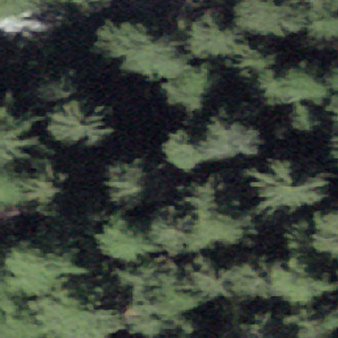
Label: other